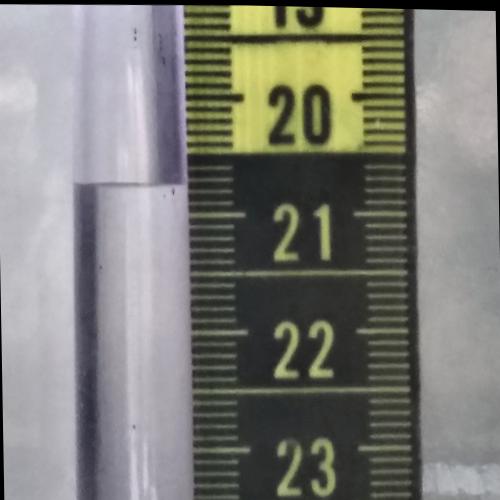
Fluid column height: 20.8 cm